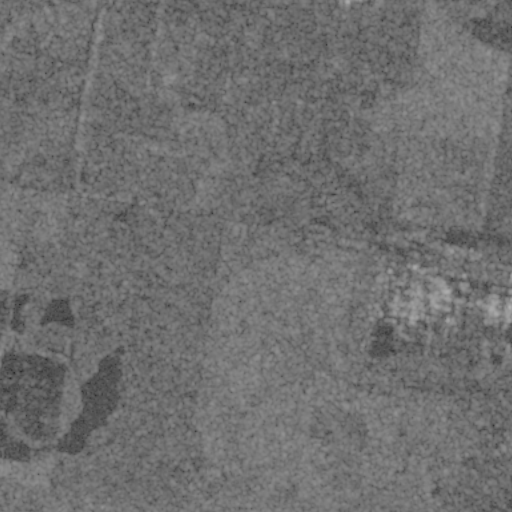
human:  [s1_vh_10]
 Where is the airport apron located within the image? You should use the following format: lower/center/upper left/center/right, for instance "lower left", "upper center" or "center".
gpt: The airport apron is located in the center right of the image.
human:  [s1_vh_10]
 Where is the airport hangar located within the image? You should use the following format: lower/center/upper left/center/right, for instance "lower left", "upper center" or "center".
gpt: The airport hangar is located in the center right of the image.
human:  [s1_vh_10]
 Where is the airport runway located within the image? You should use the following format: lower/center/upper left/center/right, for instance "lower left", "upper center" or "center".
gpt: The airport runway is located in the center right of the image.
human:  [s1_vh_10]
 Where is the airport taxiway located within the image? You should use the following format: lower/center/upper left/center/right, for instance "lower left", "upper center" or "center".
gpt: The airport taxiway is located in the center right of the image.
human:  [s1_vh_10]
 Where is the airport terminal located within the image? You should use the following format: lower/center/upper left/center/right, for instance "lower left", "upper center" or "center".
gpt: The airport terminal is located in the center right of the image.
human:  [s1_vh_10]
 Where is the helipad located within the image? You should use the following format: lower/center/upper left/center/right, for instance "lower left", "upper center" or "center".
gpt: The helipad is located in the center right of the image.
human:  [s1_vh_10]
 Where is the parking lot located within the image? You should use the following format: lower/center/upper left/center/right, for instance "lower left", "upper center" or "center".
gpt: The parking lot is located in the center right of the image.
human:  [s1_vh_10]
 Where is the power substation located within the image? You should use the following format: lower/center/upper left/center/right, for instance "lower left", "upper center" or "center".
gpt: The power substation is located in the center right of the image.
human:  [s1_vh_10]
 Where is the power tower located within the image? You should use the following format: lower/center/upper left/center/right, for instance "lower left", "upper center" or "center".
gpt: There is no power tower in the image.

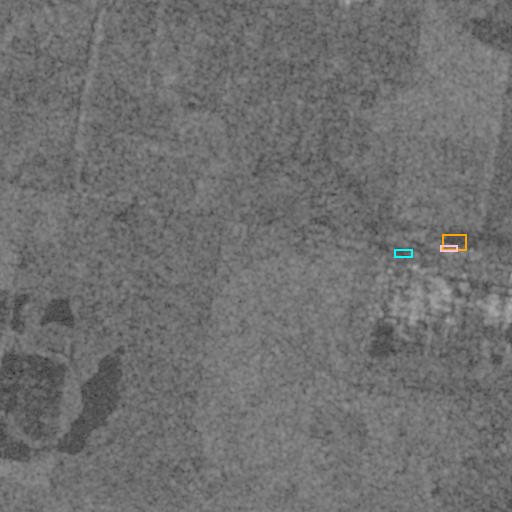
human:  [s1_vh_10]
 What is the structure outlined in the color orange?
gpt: The structure outlined in orange is an airport apron.
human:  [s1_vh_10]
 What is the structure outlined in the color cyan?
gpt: The structure outlined in cyan is a parking lot.
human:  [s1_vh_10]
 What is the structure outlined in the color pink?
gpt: The structure outlined in pink is a building.
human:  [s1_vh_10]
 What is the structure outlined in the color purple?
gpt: There is no purple outline.